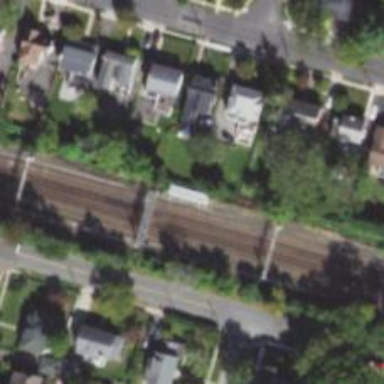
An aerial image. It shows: Railroad crossover.